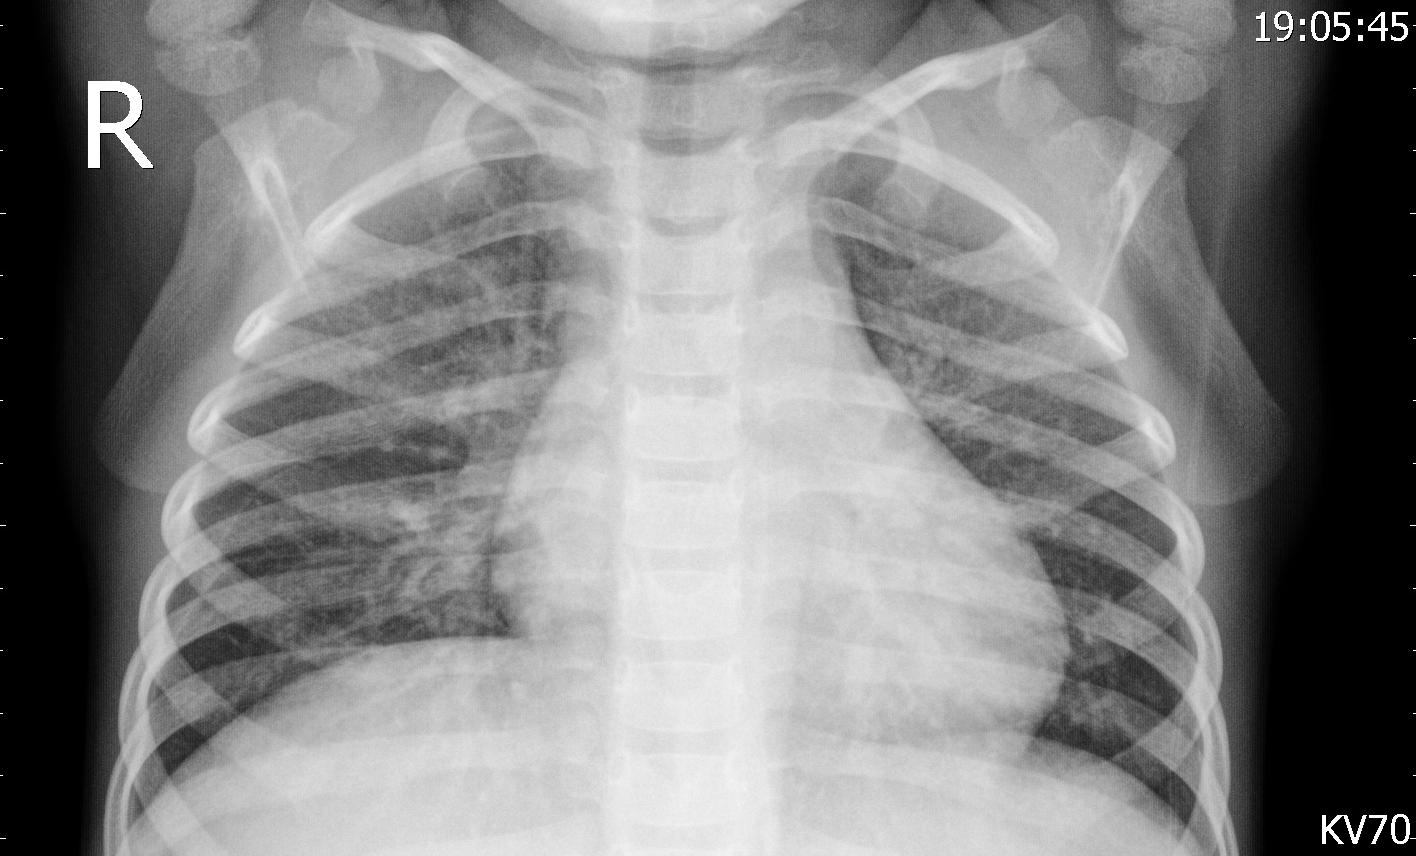
Diagnosis: PNEUMONIA